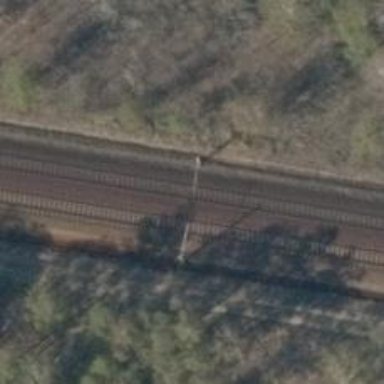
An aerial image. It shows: Milestone along the railway with catenary mast.